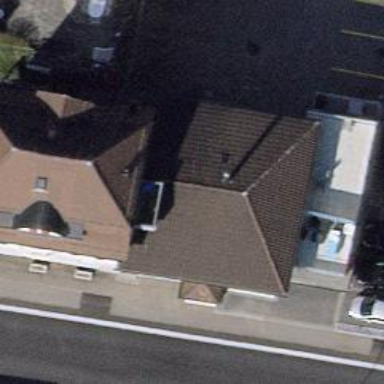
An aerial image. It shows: Restaurant building.